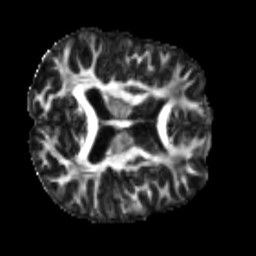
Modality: FA
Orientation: axial
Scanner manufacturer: siemens
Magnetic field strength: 3 T
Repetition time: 4 s
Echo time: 0.0594 s